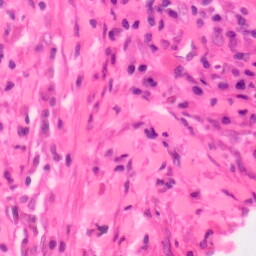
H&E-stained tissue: Colon